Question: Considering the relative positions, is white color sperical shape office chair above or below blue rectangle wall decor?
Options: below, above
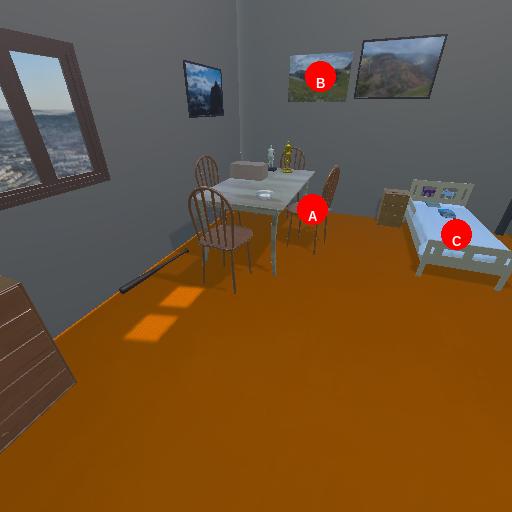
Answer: below